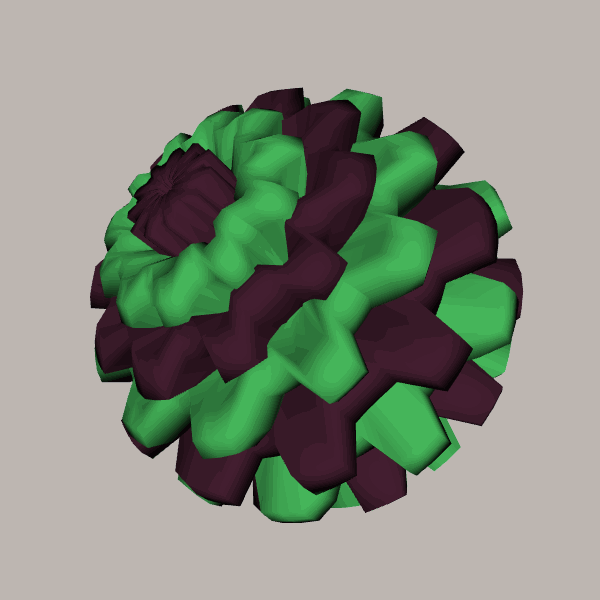
Background: light